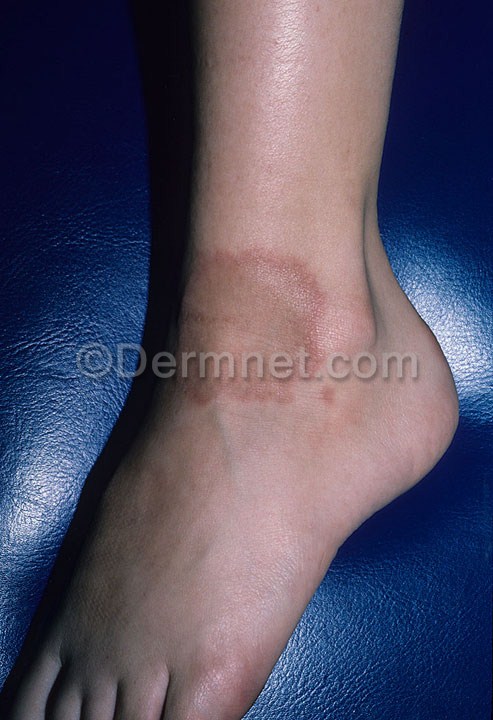
Disease: Systemic Disease